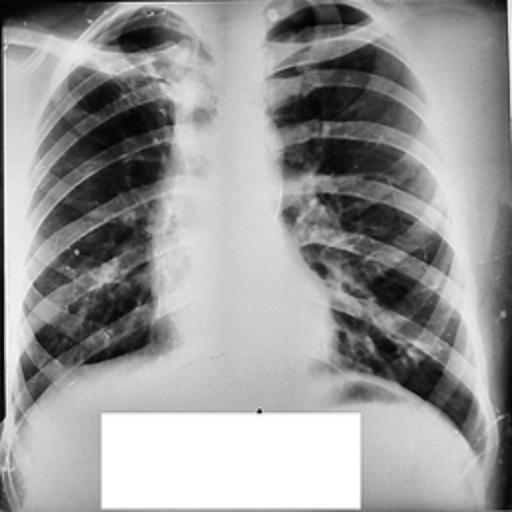
Finding: TUBERCULOSIS